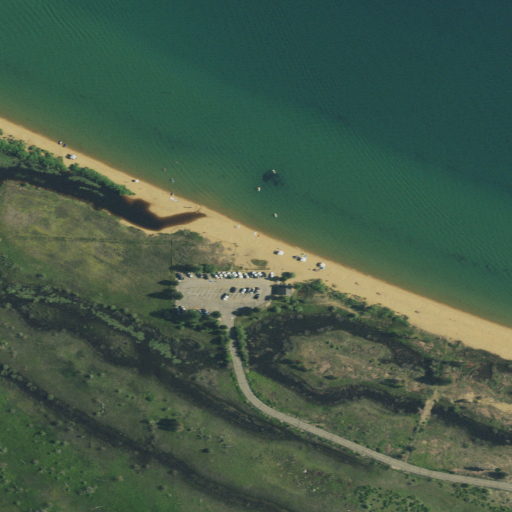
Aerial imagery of beach in California named Baldwin Beach containing open water, herbaceous wetlands, shrub, woody wetlands, open development, low intensity development, and medium intensity development